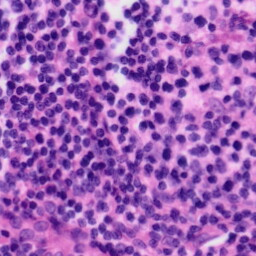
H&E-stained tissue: Tonsil